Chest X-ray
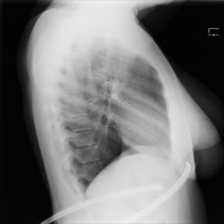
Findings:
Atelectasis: negative
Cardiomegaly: negative
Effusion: negative
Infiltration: negative
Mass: negative
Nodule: negative
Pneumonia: negative
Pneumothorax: negative
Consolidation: negative
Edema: negative
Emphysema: negative
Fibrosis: negative
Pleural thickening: negative
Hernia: negative